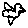
Label: bird